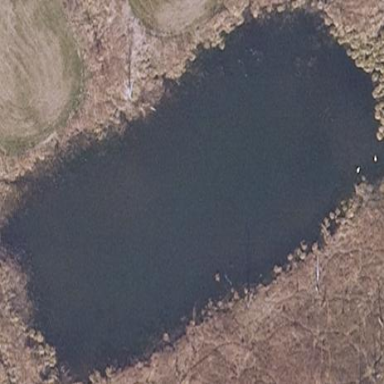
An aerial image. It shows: Lake with natural water.